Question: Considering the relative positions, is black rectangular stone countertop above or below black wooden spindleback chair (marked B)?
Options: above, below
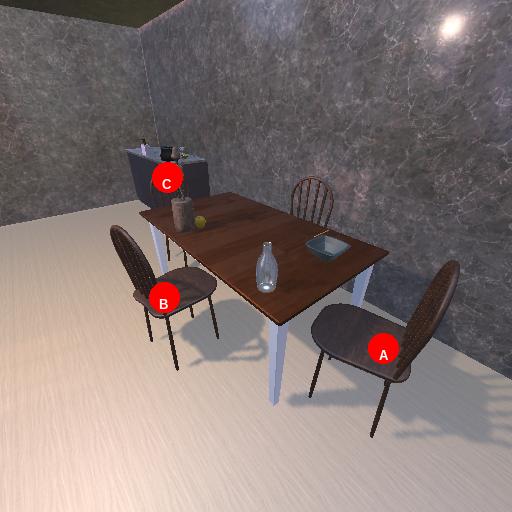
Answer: above